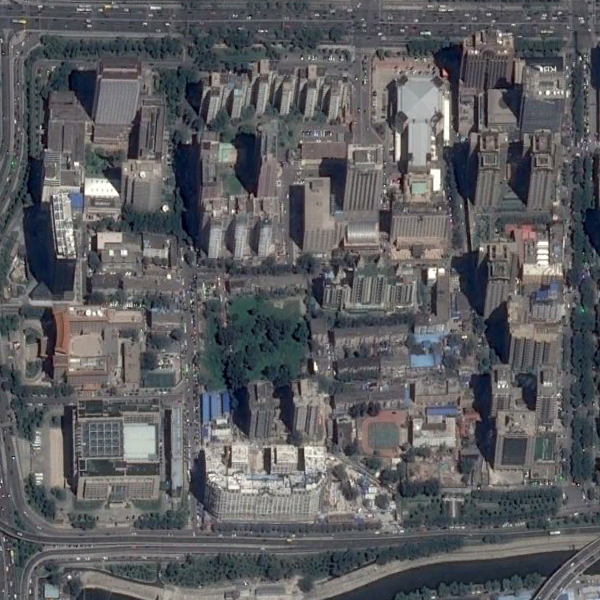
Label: Commercial